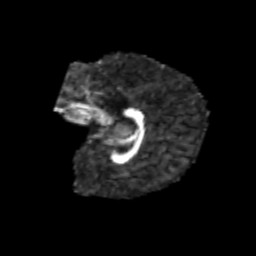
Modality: FA
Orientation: sagittal
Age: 6
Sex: male
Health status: healthy